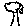
Label: tree